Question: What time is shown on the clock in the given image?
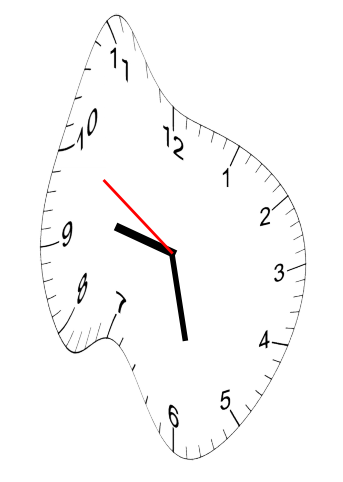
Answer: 09:27:50